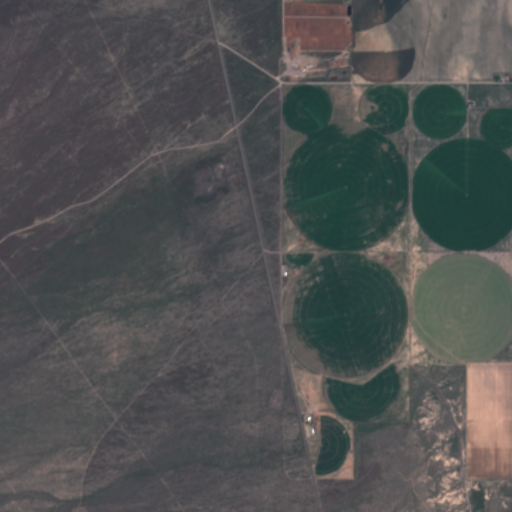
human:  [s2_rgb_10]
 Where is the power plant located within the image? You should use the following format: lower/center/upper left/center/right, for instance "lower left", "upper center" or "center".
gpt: There is no power plant in the image.